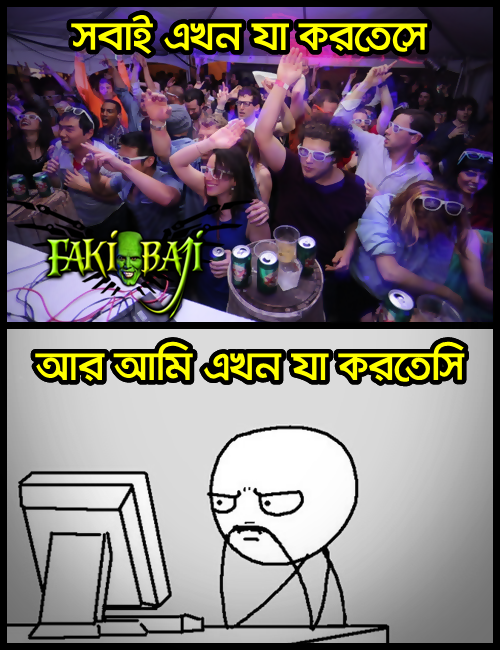
Caption: সবাই এখন যা করতেসে আর আমি এখন যা করতেসি
Label: non-hate